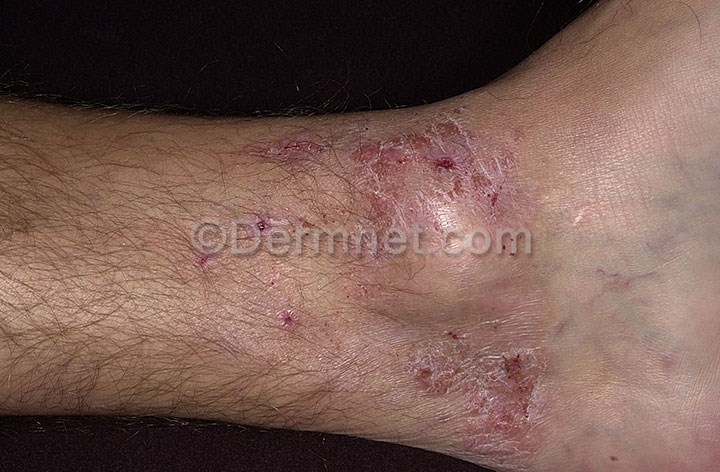
Disease: Eczema Photos